Interaction volume radius: 5 \u00c5
Interaction volume height: 10 \u00c5
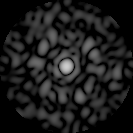
Disorder parameter: 0.8495